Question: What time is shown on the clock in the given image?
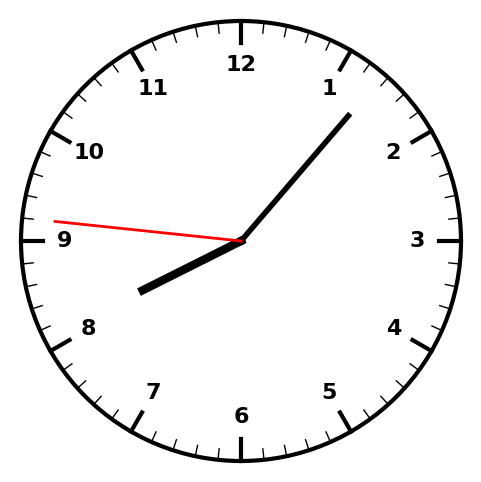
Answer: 08:06:46